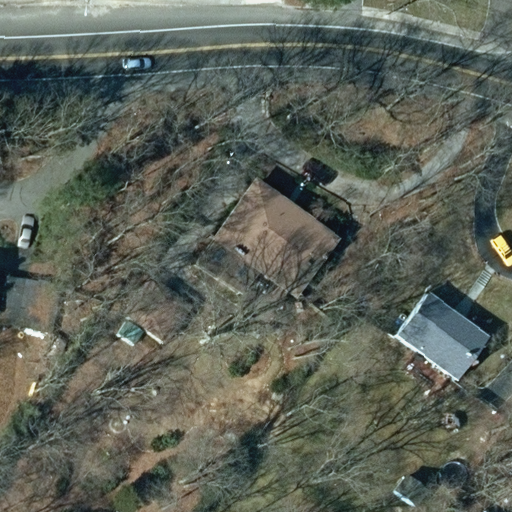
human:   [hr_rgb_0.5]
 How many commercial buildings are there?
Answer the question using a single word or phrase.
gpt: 0

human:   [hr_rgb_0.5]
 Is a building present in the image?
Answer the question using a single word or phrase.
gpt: yes

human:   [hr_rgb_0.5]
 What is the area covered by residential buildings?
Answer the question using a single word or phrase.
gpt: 677m2

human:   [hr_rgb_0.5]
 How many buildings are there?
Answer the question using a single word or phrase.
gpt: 3

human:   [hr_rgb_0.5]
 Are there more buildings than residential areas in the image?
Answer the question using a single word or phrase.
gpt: yes

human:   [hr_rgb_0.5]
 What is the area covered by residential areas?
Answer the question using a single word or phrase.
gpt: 10637m2

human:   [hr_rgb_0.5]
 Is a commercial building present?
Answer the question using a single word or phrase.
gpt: no

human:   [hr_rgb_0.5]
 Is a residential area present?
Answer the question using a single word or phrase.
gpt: yes

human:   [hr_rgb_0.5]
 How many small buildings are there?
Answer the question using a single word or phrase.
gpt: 0

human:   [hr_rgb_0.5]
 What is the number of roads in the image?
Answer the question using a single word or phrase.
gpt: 1

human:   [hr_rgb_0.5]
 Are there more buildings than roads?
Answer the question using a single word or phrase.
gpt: yes

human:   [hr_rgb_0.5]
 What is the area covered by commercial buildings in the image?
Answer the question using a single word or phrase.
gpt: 0m2

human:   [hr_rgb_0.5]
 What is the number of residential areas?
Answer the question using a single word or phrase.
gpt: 1

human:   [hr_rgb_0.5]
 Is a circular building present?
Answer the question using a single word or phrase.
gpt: no

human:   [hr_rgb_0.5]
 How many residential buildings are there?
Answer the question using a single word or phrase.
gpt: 3

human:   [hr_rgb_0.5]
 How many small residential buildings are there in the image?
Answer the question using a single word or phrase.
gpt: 0

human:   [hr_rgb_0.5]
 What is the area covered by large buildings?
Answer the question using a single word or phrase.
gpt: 0m2

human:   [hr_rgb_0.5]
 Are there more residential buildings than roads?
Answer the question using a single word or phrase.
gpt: yes

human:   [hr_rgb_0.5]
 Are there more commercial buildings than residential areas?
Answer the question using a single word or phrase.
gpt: no

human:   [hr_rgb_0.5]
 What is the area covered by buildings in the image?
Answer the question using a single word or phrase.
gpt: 677m2

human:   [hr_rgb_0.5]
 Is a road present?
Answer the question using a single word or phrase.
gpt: yes

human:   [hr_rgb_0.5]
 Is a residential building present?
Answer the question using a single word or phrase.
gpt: yes

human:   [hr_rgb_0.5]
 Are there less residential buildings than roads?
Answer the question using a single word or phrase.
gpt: no

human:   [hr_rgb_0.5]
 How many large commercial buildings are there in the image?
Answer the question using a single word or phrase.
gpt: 0

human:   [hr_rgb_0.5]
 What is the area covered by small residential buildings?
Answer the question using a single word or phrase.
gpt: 0m2

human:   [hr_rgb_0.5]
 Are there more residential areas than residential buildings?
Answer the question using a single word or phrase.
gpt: no

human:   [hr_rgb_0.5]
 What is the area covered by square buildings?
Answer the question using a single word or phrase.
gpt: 0m2

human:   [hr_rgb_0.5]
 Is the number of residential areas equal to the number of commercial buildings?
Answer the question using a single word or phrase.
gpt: no

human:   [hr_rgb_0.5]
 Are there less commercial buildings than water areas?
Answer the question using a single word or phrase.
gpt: no

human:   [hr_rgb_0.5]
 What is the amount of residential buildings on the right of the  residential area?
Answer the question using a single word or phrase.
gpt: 0

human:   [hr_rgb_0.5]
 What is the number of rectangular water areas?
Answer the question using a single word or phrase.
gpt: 0

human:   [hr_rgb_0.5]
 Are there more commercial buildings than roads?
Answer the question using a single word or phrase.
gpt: no

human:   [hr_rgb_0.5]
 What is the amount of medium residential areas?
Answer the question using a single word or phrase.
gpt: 0

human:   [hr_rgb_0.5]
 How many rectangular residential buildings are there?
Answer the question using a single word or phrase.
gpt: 1

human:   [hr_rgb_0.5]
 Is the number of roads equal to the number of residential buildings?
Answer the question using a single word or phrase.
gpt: no

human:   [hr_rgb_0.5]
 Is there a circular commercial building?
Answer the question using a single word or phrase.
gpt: no

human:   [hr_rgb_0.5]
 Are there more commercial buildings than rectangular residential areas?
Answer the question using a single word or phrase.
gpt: no

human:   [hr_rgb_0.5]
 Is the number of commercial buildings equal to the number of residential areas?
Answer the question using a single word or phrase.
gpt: no

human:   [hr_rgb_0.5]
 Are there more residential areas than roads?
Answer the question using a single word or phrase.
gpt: no

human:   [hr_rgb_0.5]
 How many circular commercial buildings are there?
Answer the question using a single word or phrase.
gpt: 0

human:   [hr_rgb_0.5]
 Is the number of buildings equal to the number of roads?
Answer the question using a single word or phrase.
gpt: no

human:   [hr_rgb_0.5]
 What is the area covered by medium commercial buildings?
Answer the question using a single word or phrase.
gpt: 0m2

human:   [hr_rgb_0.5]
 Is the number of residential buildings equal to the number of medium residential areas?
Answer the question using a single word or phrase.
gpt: no

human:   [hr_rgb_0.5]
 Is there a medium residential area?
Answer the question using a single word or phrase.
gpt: no

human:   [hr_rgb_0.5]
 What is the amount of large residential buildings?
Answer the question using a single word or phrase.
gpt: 0

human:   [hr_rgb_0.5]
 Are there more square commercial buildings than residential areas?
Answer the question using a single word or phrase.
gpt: no

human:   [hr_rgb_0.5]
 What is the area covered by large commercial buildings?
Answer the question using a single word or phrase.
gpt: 0m2

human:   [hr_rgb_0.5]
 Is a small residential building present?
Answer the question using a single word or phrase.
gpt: no

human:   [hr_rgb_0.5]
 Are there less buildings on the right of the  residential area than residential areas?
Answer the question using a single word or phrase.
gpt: yes

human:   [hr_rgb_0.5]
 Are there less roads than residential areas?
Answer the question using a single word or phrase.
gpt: no

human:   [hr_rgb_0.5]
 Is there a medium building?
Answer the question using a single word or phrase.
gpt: yes

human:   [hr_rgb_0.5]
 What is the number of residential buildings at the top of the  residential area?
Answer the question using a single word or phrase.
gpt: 3

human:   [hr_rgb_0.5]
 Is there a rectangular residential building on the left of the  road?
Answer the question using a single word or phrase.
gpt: no

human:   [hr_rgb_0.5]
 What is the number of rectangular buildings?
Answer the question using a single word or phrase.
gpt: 1

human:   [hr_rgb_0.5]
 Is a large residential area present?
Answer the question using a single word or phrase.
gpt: yes

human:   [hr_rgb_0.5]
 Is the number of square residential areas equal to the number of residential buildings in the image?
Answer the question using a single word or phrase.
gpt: no

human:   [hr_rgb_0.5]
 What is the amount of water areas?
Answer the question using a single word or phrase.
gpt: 0

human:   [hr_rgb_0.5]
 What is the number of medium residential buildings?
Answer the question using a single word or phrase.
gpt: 3

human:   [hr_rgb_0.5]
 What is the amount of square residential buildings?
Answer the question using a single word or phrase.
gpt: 0

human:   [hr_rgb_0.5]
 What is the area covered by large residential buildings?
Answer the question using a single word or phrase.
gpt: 0m2

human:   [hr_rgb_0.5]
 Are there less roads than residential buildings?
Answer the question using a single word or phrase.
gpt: yes

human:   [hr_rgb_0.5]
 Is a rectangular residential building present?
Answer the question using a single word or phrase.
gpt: yes

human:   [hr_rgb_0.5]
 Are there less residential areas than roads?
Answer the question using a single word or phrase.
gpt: no

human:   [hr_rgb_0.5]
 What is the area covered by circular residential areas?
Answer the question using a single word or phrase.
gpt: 0m2